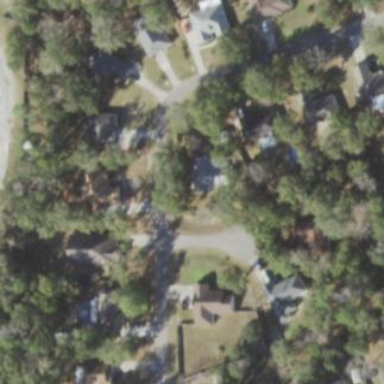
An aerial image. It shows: This residential area consists of single-family homes.